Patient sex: M
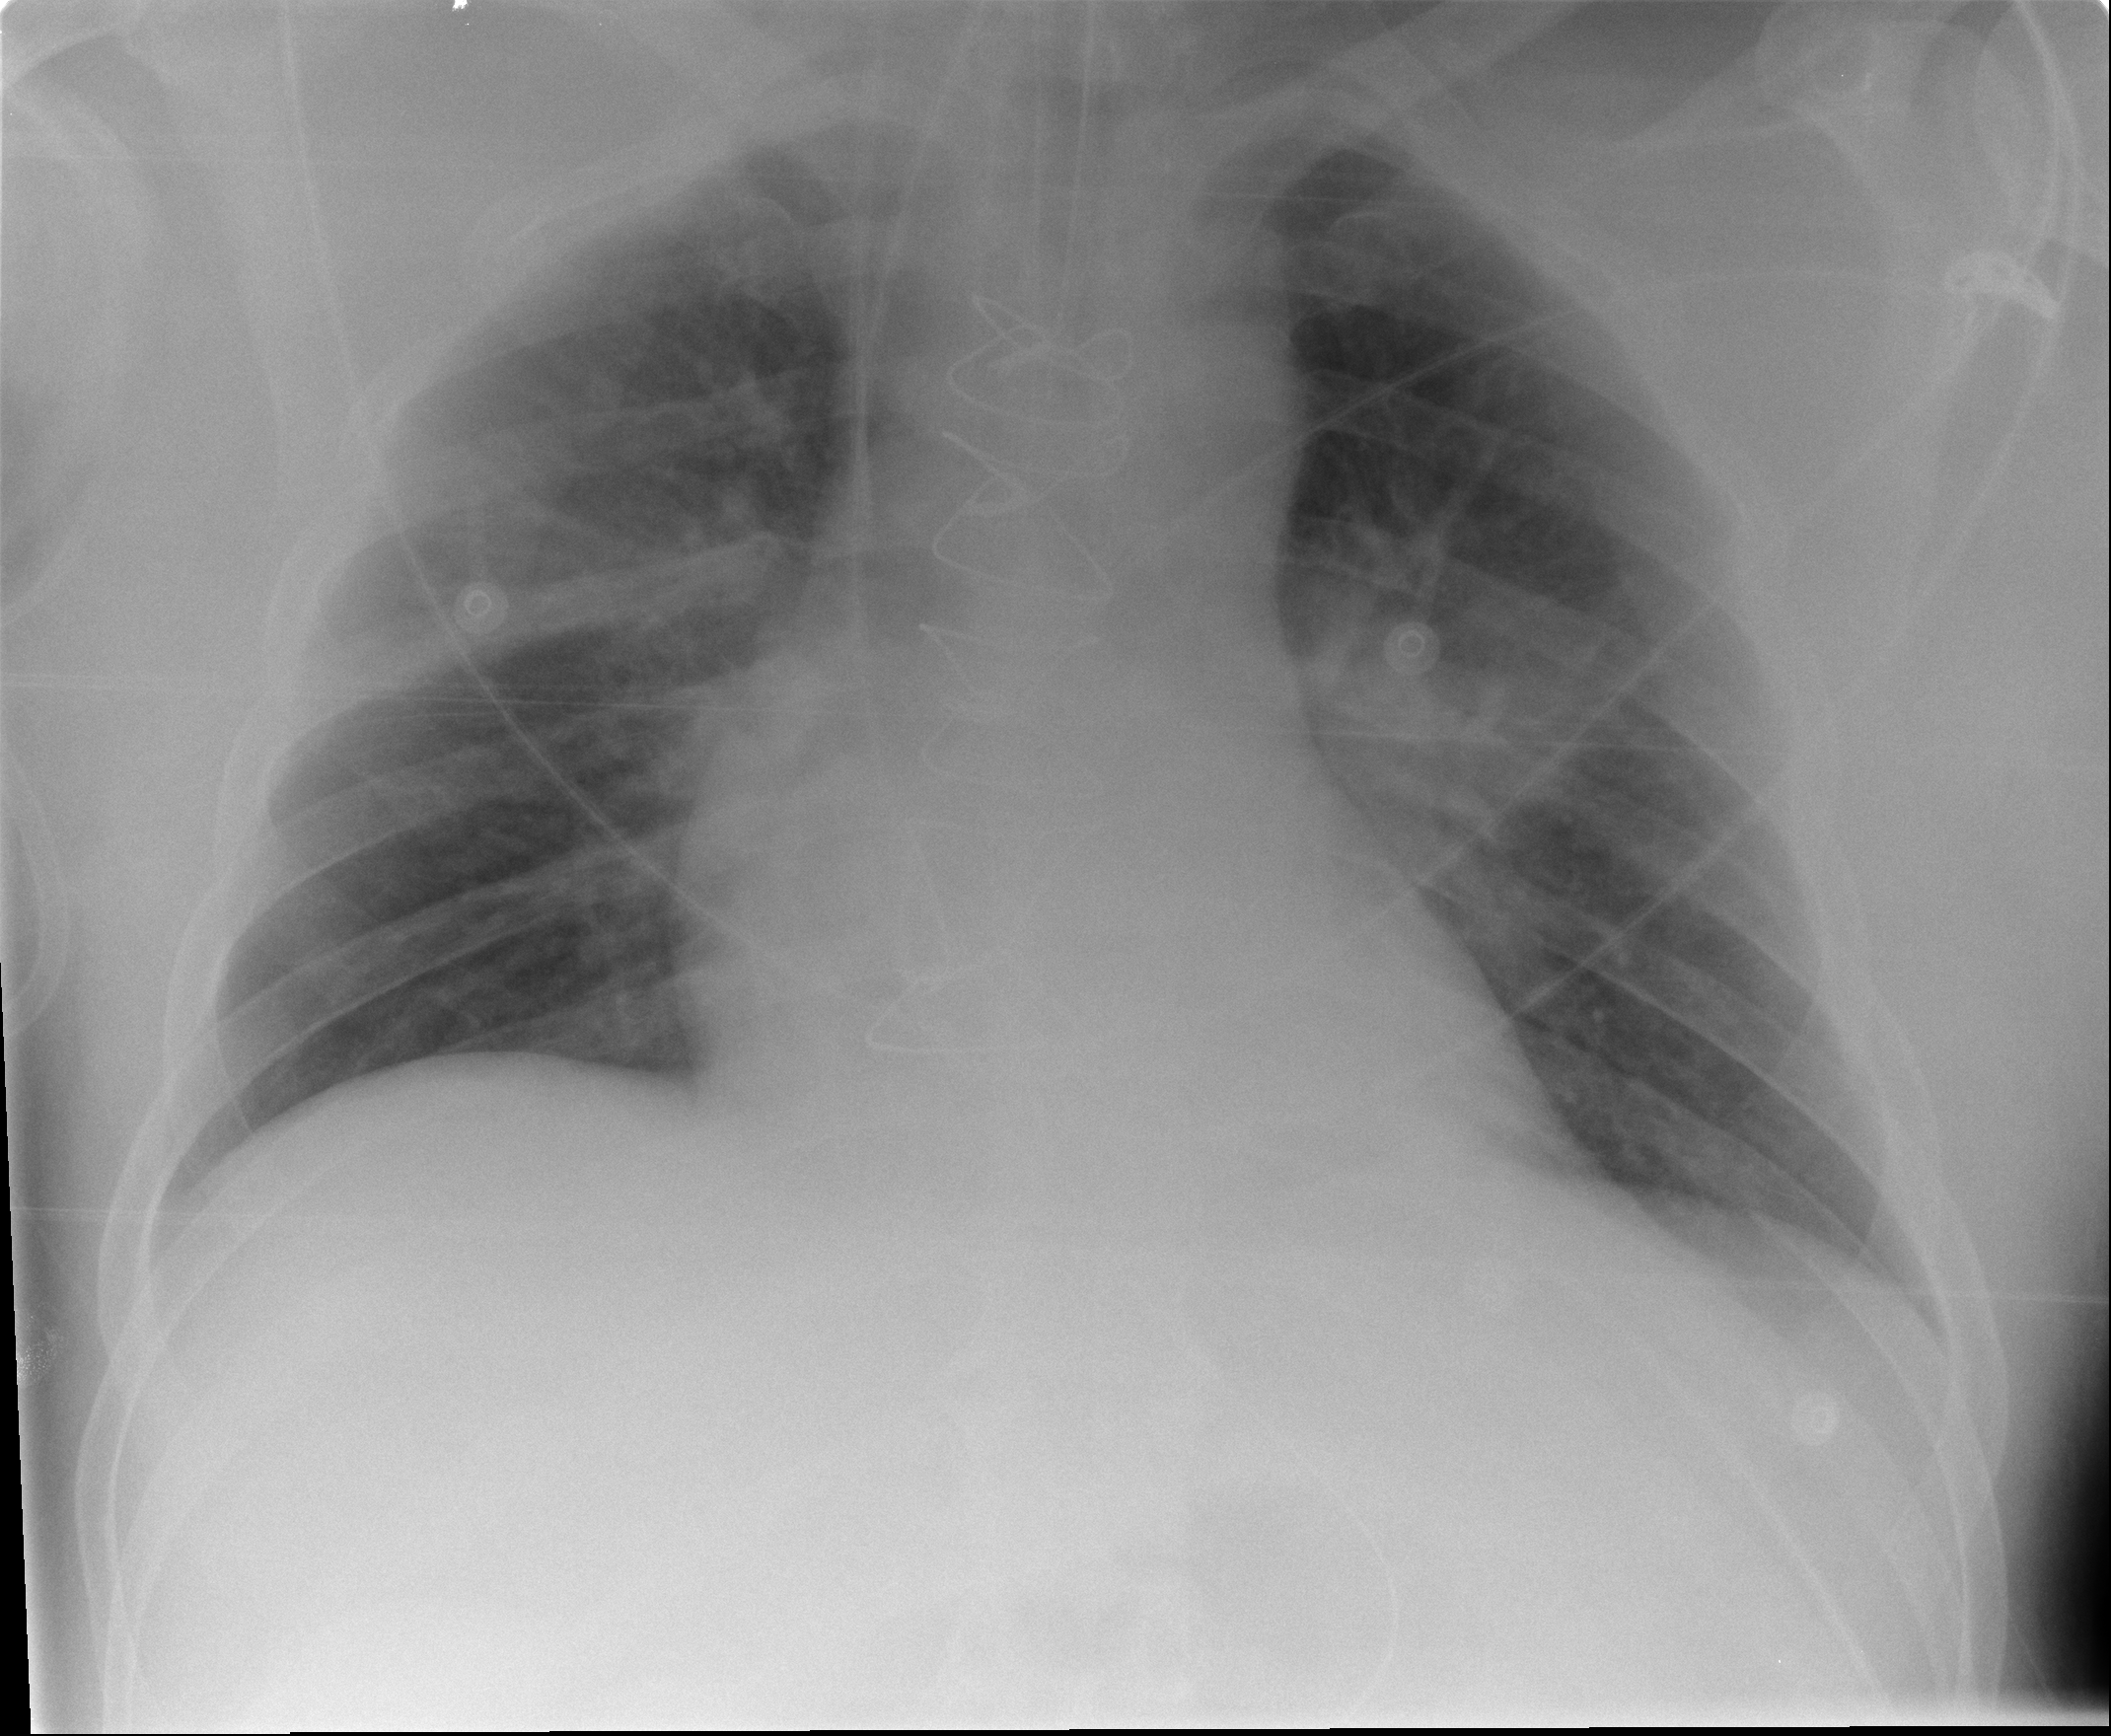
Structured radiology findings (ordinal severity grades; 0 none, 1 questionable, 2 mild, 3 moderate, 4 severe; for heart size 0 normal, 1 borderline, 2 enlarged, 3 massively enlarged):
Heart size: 0
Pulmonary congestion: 0
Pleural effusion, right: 0
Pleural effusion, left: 0
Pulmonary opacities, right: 2
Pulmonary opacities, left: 2
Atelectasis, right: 0
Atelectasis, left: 0